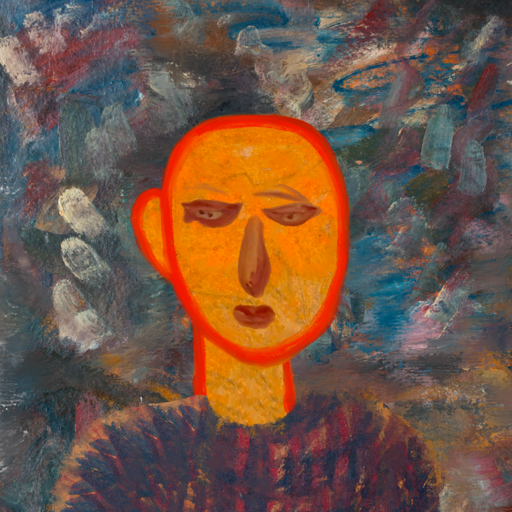
Background: Boggyland, Head And Neck Front: Sisters, Face Front: Pious_Lady, Bust: In_The_Sun, Hair Front: Blank, Head Accessory: Blank, Second Necklace: Blank, Necklace: Blank, Baby: Blank